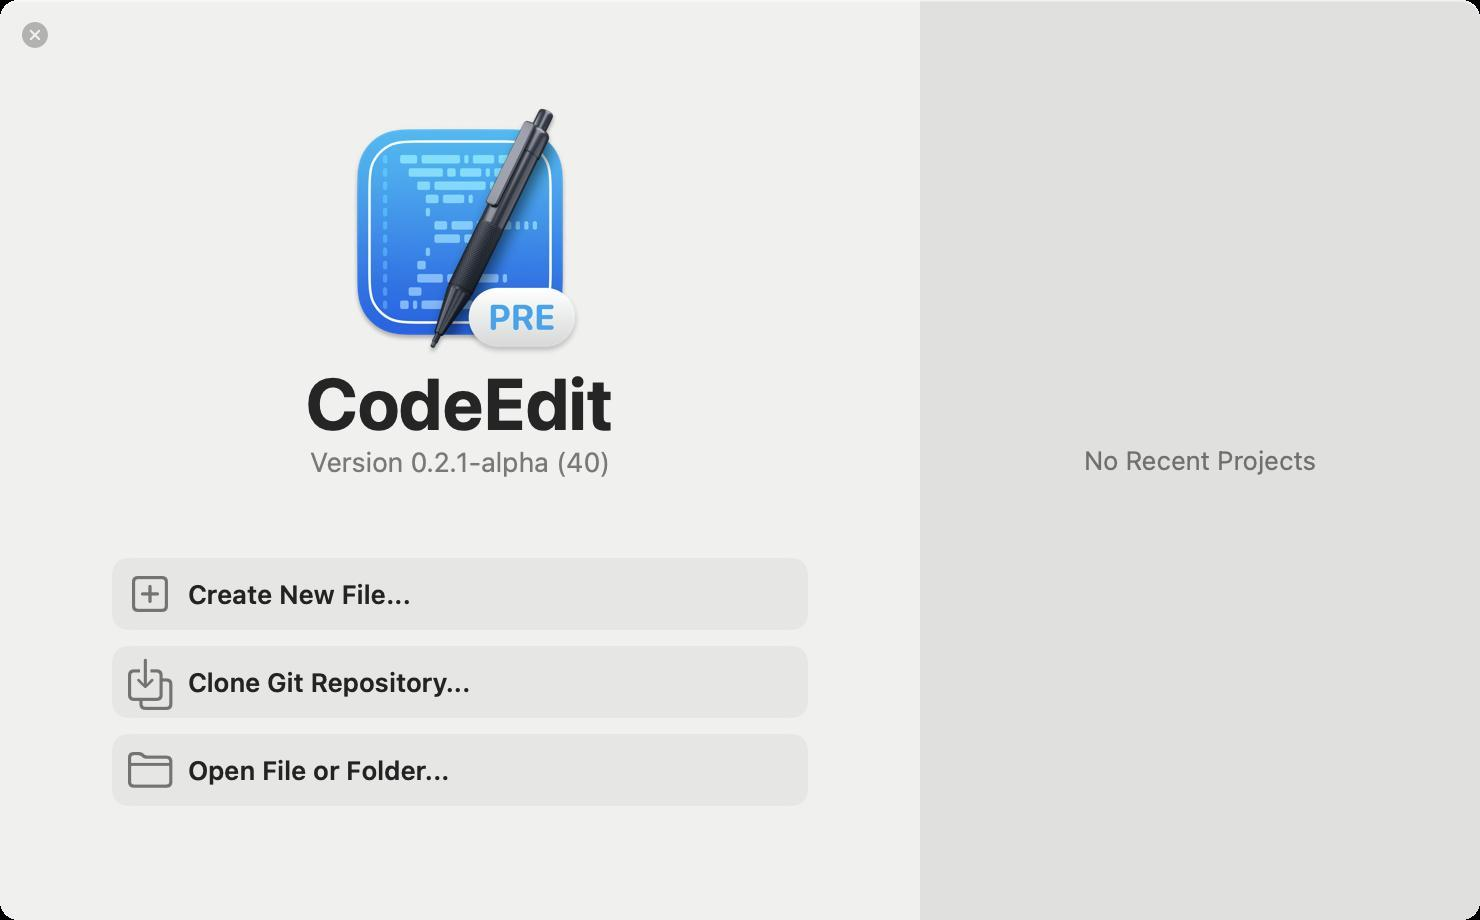
Accessibility tree:
{"name": "Welcome_To_CodeEdit", "role": "AXWindow", "description": null, "role_description": "standard window", "value": null, "position": "494.00;313.00", "size": "740;460", "children": [{"name": null, "role": "AXGroup", "description": null, "role_description": "group", "value": null, "position": "0.00;0.00", "size": "740;460", "children": [{"name": null, "role": "AXButton", "description": "Close", "role_description": "button", "value": null, "position": "11.00;11.00", "size": "13;13", "children": []}, {"name": null, "role": "AXImage", "description": null, "role_description": "image", "value": null, "position": "166.00;52.00", "size": "128;128", "children": []}, {"name": null, "role": "AXStaticText", "description": null, "role_description": "text", "value": "CodeEdit", "position": "152.75;180.00", "size": "154;43", "children": []}, {"name": null, "role": "AXStaticText", "description": null, "role_description": "text", "value": "Version 0.2.1-alpha (40)", "position": "154.75;223.00", "size": "151;16", "children": []}, {"name": null, "role": "AXButton", "description": "Create New File...", "role_description": "button", "value": null, "position": "56.00;279.00", "size": "348;36", "children": []}, {"name": null, "role": "AXButton", "description": "Clone Git Repository...", "role_description": "button", "value": null, "position": "56.00;323.00", "size": "348;36", "children": []}, {"name": null, "role": "AXButton", "description": "Open File or Folder...", "role_description": "button", "value": null, "position": "56.00;367.00", "size": "348;36", "children": []}, {"name": null, "role": "AXStaticText", "description": null, "role_description": "text", "value": "No Recent Projects", "position": "541.75;222.00", "size": "116;16", "children": []}, {"name": null, "role": "AXScrollArea", "description": null, "role_description": "scroll area", "value": null, "position": "460.00;0.00", "size": "280;460", "children": [{"name": null, "role": "AXOutline", "description": "Sidebar", "role_description": "outline", "value": null, "position": "460.00;0.00", "size": "280;460", "children": [{"name": null, "role": "AXColumn", "description": null, "role_description": "column", "value": null, "position": "470.00;0.00", "size": "260;460", "children": []}]}]}]}]}